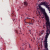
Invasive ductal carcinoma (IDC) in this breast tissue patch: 0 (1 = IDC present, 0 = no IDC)